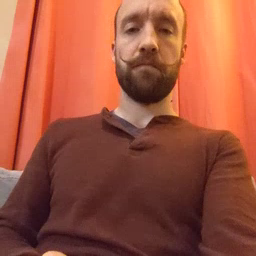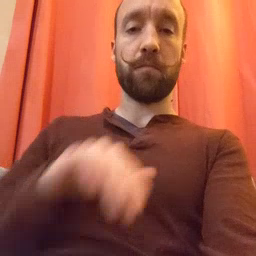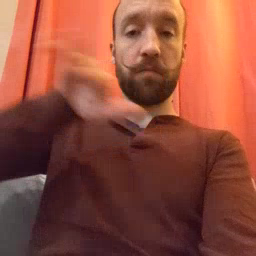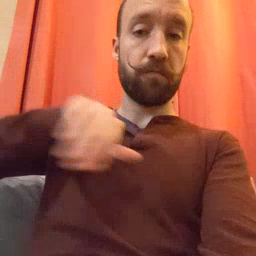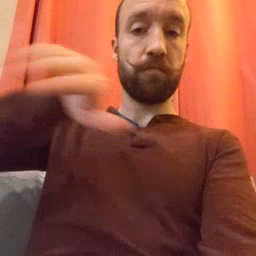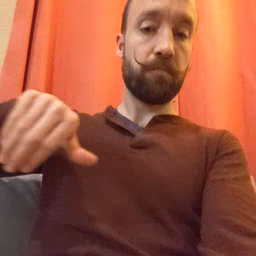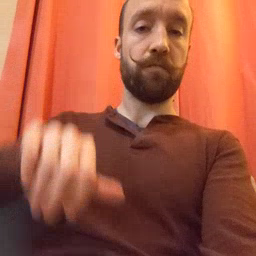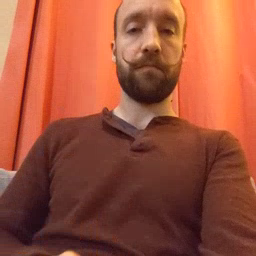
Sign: pool